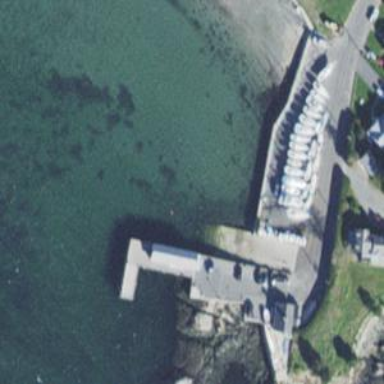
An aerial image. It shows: Slipway on leisure land.